Question: I am designing a panel and using this panel in an 'OptionPane Confirm Dialog' like this:
'JOptionPane.showConfirmDialog(null, slaveGroupPanel, messages.getString("centrum.manageGroups"), JOptionPane.OK_CANCEL_OPTION);'
My gridbag constraints are this:
'''
addGroupButton.setText(messages.getString("centrum.slavegroup.add"));
gridBagConstraints = new java.awt.GridBagConstraints();
gridBagConstraints.gridx = 6;
gridBagConstraints.gridy = 0;
gridBagConstraints.anchor = java.awt.GridBagConstraints.EAST;
add(addGroupButton, gridBagConstraints);
gridBagConstraints = new java.awt.GridBagConstraints();
gridBagConstraints.gridx = 1;
gridBagConstraints.gridy = 0;
gridBagConstraints.gridwidth = 5;
gridBagConstraints.fill = java.awt.GridBagConstraints.HORIZONTAL;
gridBagConstraints.weightx = 1.0;
add(addGroupTextField, gridBagConstraints);
gridBagConstraints = new java.awt.GridBagConstraints();
gridBagConstraints.gridx = 0;
gridBagConstraints.gridy = 0;
gridBagConstraints.gridwidth = 1;
gridBagConstraints.fill = java.awt.GridBagConstraints.HORIZONTAL;
add(groupNameLabel, gridBagConstraints);
groupComboBox.setModel(new DefaultComboBoxModel(slaveGroupHash.keySet().toArray() ));
gridBagConstraints = new java.awt.GridBagConstraints();
gridBagConstraints.gridx = 0;
gridBagConstraints.gridy = 1;
gridBagConstraints.gridwidth = 5;
gridBagConstraints.fill = java.awt.GridBagConstraints.HORIZONTAL;
gridBagConstraints.anchor = java.awt.GridBagConstraints.EAST;
gridBagConstraints.weightx = 1;
add(groupComboBox, gridBagConstraints);
allSlavesList.setModel(new DefaultListModel());
for (int i = 0; i < allSlaves.length; i++) {
((DefaultListModel)allSlavesList.getModel()).addElement(allSlaves[i]);
}
allSlavesList.setVisibleRowCount(4);
jScrollPane2.setViewportView(allSlavesList);
jScrollPane2.setHorizontalScrollBarPolicy(JScrollPane.HORIZONTAL_SCROLLBAR_NEVER);
gridBagConstraints = new java.awt.GridBagConstraints();
gridBagConstraints.gridx = 0;
gridBagConstraints.gridy = 3;
gridBagConstraints.gridwidth = 3;
gridBagConstraints.gridheight = 2;
gridBagConstraints.fill = java.awt.GridBagConstraints.BOTH;
gridBagConstraints.weightx = 0.45;
gridBagConstraints.weighty = 1.0;
add(jScrollPane2, gridBagConstraints);
slavesInGroupList.setModel(new DefaultListModel());
slavesInGroupList.setVisibleRowCount(4);
jScrollPane3.setViewportView(slavesInGroupList);
jScrollPane3.setHorizontalScrollBarPolicy(JScrollPane.HORIZONTAL_SCROLLBAR_NEVER);
gridBagConstraints = new java.awt.GridBagConstraints();
gridBagConstraints.gridx = 4;
gridBagConstraints.gridy = 3;
gridBagConstraints.gridwidth = 3;
gridBagConstraints.gridheight = 2;
gridBagConstraints.fill = java.awt.GridBagConstraints.BOTH;
gridBagConstraints.weightx = 0.45;
gridBagConstraints.weighty = 1.0;
add(jScrollPane3, gridBagConstraints);
gridBagConstraints = new java.awt.GridBagConstraints();
gridBagConstraints.gridx = 0;
gridBagConstraints.gridy = 2;
gridBagConstraints.fill = GridBagConstraints.HORIZONTAL;
add(allSlavesLabel, gridBagConstraints);
gridBagConstraints = new java.awt.GridBagConstraints();
gridBagConstraints.gridx = 4;
gridBagConstraints.gridy = 2;
gridBagConstraints.fill = GridBagConstraints.HORIZONTAL;
add(slavesInGroupLabel, gridBagConstraints);
addSlaveButton.setIcon(GeneralObjects.getrightIcon());
gridBagConstraints = new java.awt.GridBagConstraints();
gridBagConstraints.gridx = 3;
gridBagConstraints.gridy = 3;
gridBagConstraints.weightx = 0.1;
gridBagConstraints.weighty = 1.0;
add(addSlaveButton, gridBagConstraints);
deleteSlaveButton.setIcon(GeneralObjects.getleftIcon());
gridBagConstraints = new java.awt.GridBagConstraints();
gridBagConstraints.gridx = 3;
gridBagConstraints.gridy = 4;
gridBagConstraints.weightx = 0.1;
gridBagConstraints.weighty = 1.0;
add(deleteSlaveButton, gridBagConstraints);
renameButton.setText(messages.getString("centrum.slavegroup.rename"));
gridBagConstraints = new java.awt.GridBagConstraints();
gridBagConstraints.gridx = 6;
gridBagConstraints.gridy = 1;
gridBagConstraints.anchor = java.awt.GridBagConstraints.EAST;
add(renameButton, gridBagConstraints);
deleteButton.setText(messages.getString("centrum.slavegroup.delete"));
gridBagConstraints = new java.awt.GridBagConstraints();
gridBagConstraints.gridx = 5;
gridBagConstraints.gridy = 1;
gridBagConstraints.anchor = java.awt.GridBagConstraints.EAST;
add(deleteButton, gridBagConstraints);
'''
But as you can see in the screenshot attached there are two gaps between the text field and the add button. Also that gap occurs between delete and rename buttons. However I do not want those gaps. I have no insets defined and I have both the text field an combobox with 'weightx = 1;' and 'fill = java.awt.GridBagConstraints.HORIZONTAL;' So I expect them to expand horizontally as much as possible without having gaps. But why do those gaps occur?
Secondly you can clearly see that the Jlist on the right hand is wider than the one on the left hand. However both my JLists (actually ScrollPanes containing the JLists) have the 'gridwidth' , 'weightx' and 'fill' parameters set to the same values. So I expect them to be equally sized. Looks like I am missing something.

'''
import javax.swing.*;
import java.awt.*;
public class SSCCE {
private javax.swing.JButton addGroupButton;
private javax.swing.JTextField addGroupTextField;
private javax.swing.JButton addSlaveButton;
private javax.swing.JList allSlavesList;
private javax.swing.JButton deleteButton;
private javax.swing.JButton deleteSlaveButton;
private javax.swing.JComboBox groupComboBox;
private javax.swing.JScrollPane jScrollPane2;
private javax.swing.JScrollPane jScrollPane3;
private javax.swing.JButton renameButton;
private javax.swing.JLabel groupNameLabel;
private javax.swing.JLabel allSlavesLabel;
private javax.swing.JLabel slavesInGroupLabel;
private javax.swing.JList slavesInGroupList;
public SSCCE() {
}
public JPanel createPanel(){
JPanel panel = new JPanel();
panel.setLayout(new java.awt.GridBagLayout());
addGroupButton=new javax.swing.JButton();
addGroupTextField=new javax.swing.JTextField();
addSlaveButton=new javax.swing.JButton();
allSlavesList=new javax.swing.JList();
deleteButton=new javax.swing.JButton();
deleteSlaveButton=new javax.swing.JButton();
groupComboBox=new javax.swing.JComboBox();
jScrollPane2=new javax.swing.JScrollPane();
jScrollPane3=new javax.swing.JScrollPane();
renameButton=new javax.swing.JButton();
groupNameLabel=new javax.swing.JLabel();
allSlavesLabel=new javax.swing.JLabel();
slavesInGroupLabel=new javax.swing.JLabel();
slavesInGroupList=new javax.swing.JList();
allSlavesList.setModel(new DefaultListModel());
slavesInGroupList.setModel(new DefaultListModel());
GridBagConstraints gridBagConstraints;
addGroupButton.setText("add");
gridBagConstraints = new java.awt.GridBagConstraints();
gridBagConstraints.gridx = 6;
gridBagConstraints.gridy = 0;
gridBagConstraints.anchor = java.awt.GridBagConstraints.EAST;
panel.add(addGroupButton, gridBagConstraints);
gridBagConstraints = new java.awt.GridBagConstraints();
gridBagConstraints.gridx = 1;
gridBagConstraints.gridy = 0;
gridBagConstraints.gridwidth = 5;
gridBagConstraints.fill = java.awt.GridBagConstraints.HORIZONTAL;
gridBagConstraints.weightx = 1.0;
panel.add(addGroupTextField, gridBagConstraints);
gridBagConstraints = new java.awt.GridBagConstraints();
gridBagConstraints.gridx = 0;
gridBagConstraints.gridy = 0;
gridBagConstraints.gridwidth = 1;
gridBagConstraints.fill = java.awt.GridBagConstraints.HORIZONTAL;
panel.add(groupNameLabel, gridBagConstraints);
groupComboBox.setModel(new DefaultComboBoxModel(new Object[]{"one","two","three"}));
gridBagConstraints = new java.awt.GridBagConstraints();
gridBagConstraints.gridx = 0;
gridBagConstraints.gridy = 1;
gridBagConstraints.gridwidth = 5;
gridBagConstraints.fill = java.awt.GridBagConstraints.HORIZONTAL;
gridBagConstraints.anchor = java.awt.GridBagConstraints.EAST;
gridBagConstraints.weightx = 1;
panel.add(groupComboBox, gridBagConstraints);
allSlavesList.setVisibleRowCount(4);
jScrollPane2.setViewportView(allSlavesList);
jScrollPane2.setHorizontalScrollBarPolicy(JScrollPane.HORIZONTAL_SCROLLBAR_NEVER);
gridBagConstraints = new java.awt.GridBagConstraints();
gridBagConstraints.gridx = 0;
gridBagConstraints.gridy = 3;
gridBagConstraints.gridwidth = 3;
gridBagConstraints.gridheight = 2;
gridBagConstraints.fill = java.awt.GridBagConstraints.BOTH;
gridBagConstraints.weightx = 0.45;
gridBagConstraints.weighty = 1.0;
panel.add(jScrollPane2, gridBagConstraints);
slavesInGroupList.setVisibleRowCount(4);
jScrollPane3.setViewportView(slavesInGroupList);
jScrollPane3.setHorizontalScrollBarPolicy(JScrollPane.HORIZONTAL_SCROLLBAR_NEVER);
gridBagConstraints = new java.awt.GridBagConstraints();
gridBagConstraints.gridx = 4;
gridBagConstraints.gridy = 3;
gridBagConstraints.gridwidth = 3;
gridBagConstraints.gridheight = 2;
gridBagConstraints.fill = java.awt.GridBagConstraints.BOTH;
gridBagConstraints.weightx = 0.45;
gridBagConstraints.weighty = 1.0;
panel.add(jScrollPane3, gridBagConstraints);
gridBagConstraints = new java.awt.GridBagConstraints();
gridBagConstraints.gridx = 0;
gridBagConstraints.gridy = 2;
gridBagConstraints.fill = GridBagConstraints.HORIZONTAL;
panel.add(allSlavesLabel, gridBagConstraints);
gridBagConstraints = new java.awt.GridBagConstraints();
gridBagConstraints.gridx = 4;
gridBagConstraints.gridy = 2;
gridBagConstraints.fill = GridBagConstraints.HORIZONTAL;
panel.add(slavesInGroupLabel, gridBagConstraints);
//addSlaveButton.setIcon(GeneralObjects.getrightIcon());
gridBagConstraints = new java.awt.GridBagConstraints();
gridBagConstraints.gridx = 3;
gridBagConstraints.gridy = 3;
gridBagConstraints.weightx = 0.1;
gridBagConstraints.weighty = 1.0;
panel.add(addSlaveButton, gridBagConstraints);
//deleteSlaveButton.setIcon(GeneralObjects.getleftIcon());
gridBagConstraints = new java.awt.GridBagConstraints();
gridBagConstraints.gridx = 3;
gridBagConstraints.gridy = 4;
gridBagConstraints.weightx = 0.1;
gridBagConstraints.weighty = 1.0;
panel.add(deleteSlaveButton, gridBagConstraints);
renameButton.setText("rename");
gridBagConstraints = new java.awt.GridBagConstraints();
gridBagConstraints.gridx = 6;
gridBagConstraints.gridy = 1;
gridBagConstraints.anchor = java.awt.GridBagConstraints.EAST;
panel.add(renameButton, gridBagConstraints);
deleteButton.setText("delete");
gridBagConstraints = new java.awt.GridBagConstraints();
gridBagConstraints.gridx = 5;
gridBagConstraints.gridy = 1;
gridBagConstraints.anchor = java.awt.GridBagConstraints.EAST;
panel.add(deleteButton, gridBagConstraints);
((DefaultListModel)allSlavesList.getModel()).addElement("one");
((DefaultListModel)allSlavesList.getModel()).addElement("two");
((DefaultListModel)allSlavesList.getModel()).addElement("three");
((DefaultListModel)slavesInGroupList.getModel()).addElement("one");
((DefaultListModel)slavesInGroupList.getModel()).addElement("two");
((DefaultListModel)slavesInGroupList.getModel()).addElement("three");
panel.setPreferredSize(new Dimension(600,300));
return panel;
}
public static void main(String[] args){
SSCCE a = new SSCCE();
JOptionPane.showConfirmDialog(null, a.createPanel(), "centrum.manageGroups", JOptionPane.OK_CANCEL_OPTION);
}
}
'''
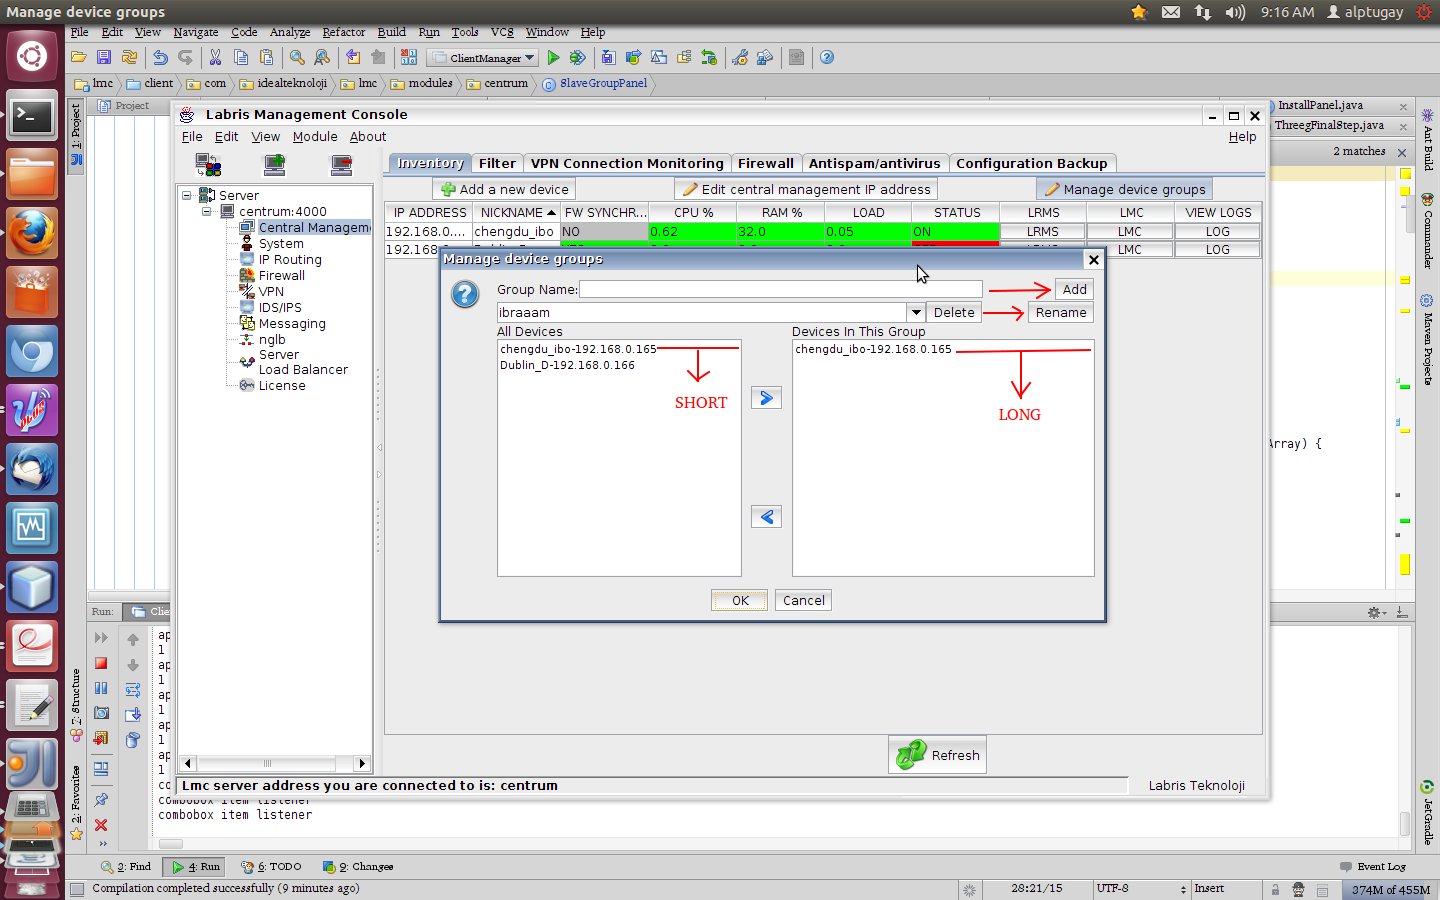
Answer: You should try to use a little bit more nesting because you can not set up such layout in a flat layout.
From what you describe, I see:
- 'GridBagLayout'- 'BorderLayout'- 'GridBagLayout'- 'GridBagLayout'
Now, one thing to understand with 'GridBagLayout' is that 'weightx/weighty' are not percentage of the width/height it will distribute but how is "extra" space distributed. It will first give each component its preferred size and then, if there is any extra space, it will distribute that space according to the weight of each component.
For the last row, the width of each "column" is based on the preferred size of your 2 labels (one is clearly wider than the other) and the preferred size of your 2 JList (which is based on the content of the JList).
Here is an update of your SSCCE (although I had to rework it a lot because the code was a bit messy: try to do things in order, first set up your components, then lay them out in the order they appear, it is much simpler to read).
'''
import java.awt.BorderLayout;
import java.awt.GridBagConstraints;
import java.awt.GridBagLayout;
import java.awt.Insets;
import javax.swing.DefaultComboBoxModel;
import javax.swing.DefaultListModel;
import javax.swing.JDialog;
import javax.swing.JLabel;
import javax.swing.JPanel;
import javax.swing.JScrollPane;
import javax.swing.SwingUtilities;
public class SSCCE {
private javax.swing.JButton addGroupButton;
private javax.swing.JTextField addGroupTextField;
private javax.swing.JButton addSlaveButton;
private javax.swing.JList allSlavesList;
private javax.swing.JButton deleteButton;
private javax.swing.JButton deleteSlaveButton;
private javax.swing.JComboBox groupComboBox;
private javax.swing.JScrollPane jScrollPane2;
private javax.swing.JScrollPane jScrollPane3;
private javax.swing.JButton renameButton;
private javax.swing.JLabel allSlavesLabel;
private javax.swing.JLabel slavesInGroupLabel;
private javax.swing.JList slavesInGroupList;
private JLabel groupNameLabel;
public SSCCE() {
}
public JPanel createPanel() {
JPanel panel = new JPanel();
panel.setLayout(new java.awt.GridBagLayout());
addGroupButton = new javax.swing.JButton();
addGroupTextField = new javax.swing.JTextField();
addSlaveButton = new javax.swing.JButton();
allSlavesList = new javax.swing.JList();
deleteButton = new javax.swing.JButton();
deleteSlaveButton = new javax.swing.JButton();
groupComboBox = new javax.swing.JComboBox();
jScrollPane2 = new javax.swing.JScrollPane();
jScrollPane3 = new javax.swing.JScrollPane();
renameButton = new javax.swing.JButton();
allSlavesLabel = new javax.swing.JLabel("All slaves");
slavesInGroupLabel = new javax.swing.JLabel("Devices in this group");
groupNameLabel = new JLabel("Groupd name:");
slavesInGroupList = new javax.swing.JList();
groupComboBox.setModel(new DefaultComboBoxModel(new Object[] { "one", "two", "three" }));
addGroupButton.setText("add");
allSlavesList.setModel(new DefaultListModel());
slavesInGroupList.setModel(new DefaultListModel());
renameButton.setText("rename");
deleteButton.setText("delete");
addSlaveButton.setText("->");
deleteSlaveButton.setText("<-");
allSlavesList.setVisibleRowCount(4);
jScrollPane2.setViewportView(allSlavesList);
jScrollPane2.setHorizontalScrollBarPolicy(JScrollPane.HORIZONTAL_SCROLLBAR_NEVER);
((DefaultListModel) allSlavesList.getModel()).addElement("one");
((DefaultListModel) allSlavesList.getModel()).addElement("two");
((DefaultListModel) allSlavesList.getModel()).addElement("three");
((DefaultListModel) slavesInGroupList.getModel()).addElement("one");
((DefaultListModel) slavesInGroupList.getModel()).addElement("two");
((DefaultListModel) slavesInGroupList.getModel()).addElement("three");
slavesInGroupList.setVisibleRowCount(4);
jScrollPane3.setViewportView(slavesInGroupList);
jScrollPane3.setHorizontalScrollBarPolicy(JScrollPane.HORIZONTAL_SCROLLBAR_NEVER);
// Let's split your display in 3 rows
panel = new JPanel(new GridBagLayout());
JPanel row1 = new JPanel(new BorderLayout(3, 3));
JPanel row2 = new JPanel(new GridBagLayout());
JPanel row3 = new JPanel(new GridBagLayout());
// Use GBL to make three rows and give all extra vertical space to the last one
GridBagConstraints gbc = new GridBagConstraints();
gbc.gridwidth = GridBagConstraints.REMAINDER;
gbc.weightx = 1.0;
gbc.fill = GridBagConstraints.BOTH;
gbc.insets = new Insets(3, 3, 3, 3);
panel.add(row1, gbc);
panel.add(row2, gbc);
// Gives all extra v-space to last row
gbc.weighty = 1.0;
panel.add(row3, gbc);
GridBagConstraints gridBagConstraints;
// Set up row 1
row1.add(groupNameLabel, BorderLayout.WEST);
row1.add(addGroupButton, BorderLayout.EAST);
row1.add(addGroupTextField);// In the middle so that it takes all the width and it won't stretch vertically because row1 has weighty
// set to 0.0
// Set up row 2
// We give all extra space to the combo box
gbc = new java.awt.GridBagConstraints();
gbc.insets = new Insets(3, 3, 3, 3);
gbc.fill = java.awt.GridBagConstraints.HORIZONTAL;
gbc.weightx = 1;
row2.add(groupComboBox, gbc);
gbc.weightx = 0;
row2.add(deleteButton, gbc);
row2.add(renameButton, gbc);
// Set up row3
gbc = new java.awt.GridBagConstraints();
gbc.insets = new Insets(3, 3, 3, 3);
gbc.gridx = 0;
gbc.gridy = 0;
gbc.weightx = 1.0;
gbc.anchor = GridBagConstraints.WEST;
row3.add(allSlavesLabel, gbc);
gbc.gridx = 2;
row3.add(slavesInGroupLabel, gbc);
gbc.weighty = 1.0;
gbc.weightx = 1.0;
gbc.gridheight = 2;
gbc.gridx = 0;
gbc.gridy = 1;
gbc.fill = GridBagConstraints.BOTH;
row3.add(jScrollPane2, gbc);
gbc.fill = GridBagConstraints.NONE;
gbc.anchor = GridBagConstraints.CENTER;
gbc.gridheight = 1;
gbc.gridx = 1;
gbc.weightx = 0;
row3.add(addSlaveButton, gbc);
gbc.gridy = 2;
row3.add(deleteSlaveButton, gbc);
gbc.gridheight = 2;
gbc.gridx = 2;
gbc.gridy = 1;
gbc.fill = GridBagConstraints.BOTH;
row3.add(jScrollPane3, gbc);
return panel;
}
public static void main(String[] args) {
SwingUtilities.invokeLater(new Runnable() {
@Override
public void run() {
SSCCE a = new SSCCE();
JDialog dialog = new JDialog();
dialog.add(a.createPanel());
dialog.pack();
dialog.setLocationRelativeTo(null);
dialog.setVisible(true);
// JOptionPane.showConfirmDialog(null, a.createPanel(), "centrum.manageGroups", JOptionPane.OK_CANCEL_OPTION);
}
});
}
}
'''